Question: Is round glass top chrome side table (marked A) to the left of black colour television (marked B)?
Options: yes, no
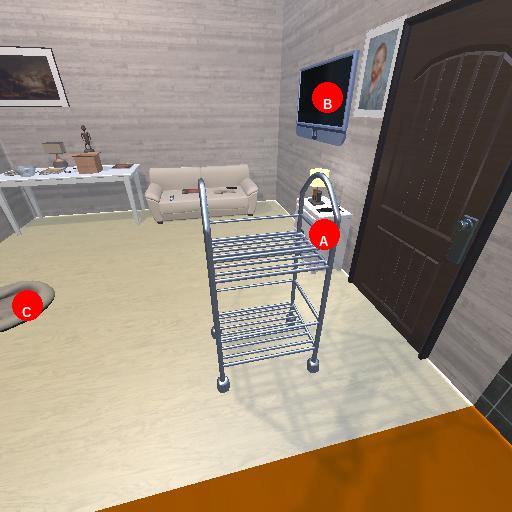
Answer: yes